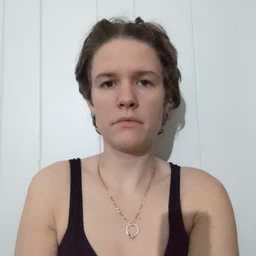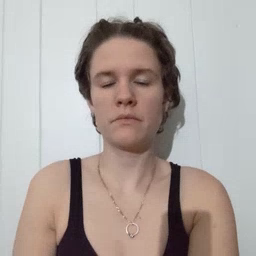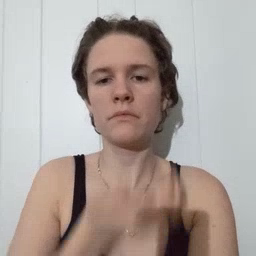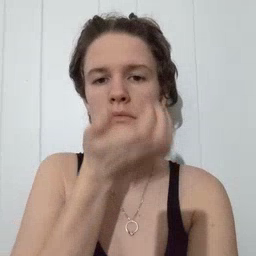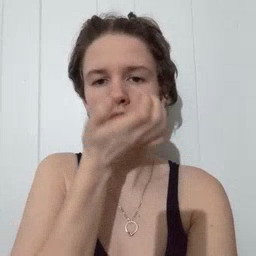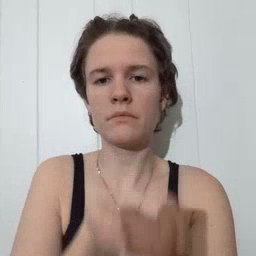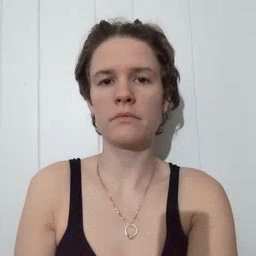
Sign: grass